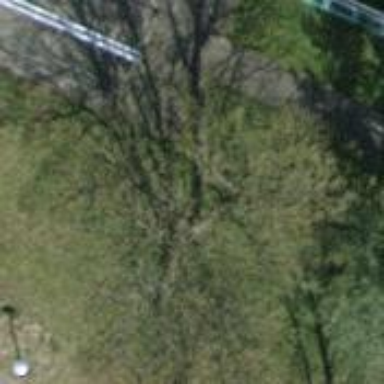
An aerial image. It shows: Avenue of trees.